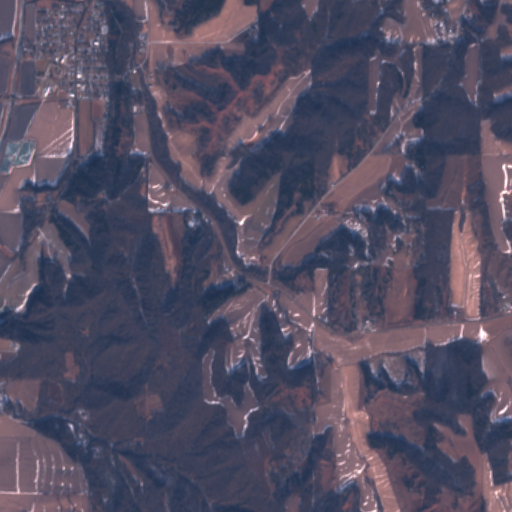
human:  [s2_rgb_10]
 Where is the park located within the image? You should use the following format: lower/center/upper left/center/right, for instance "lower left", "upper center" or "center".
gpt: The park is located in the upper left of the image.
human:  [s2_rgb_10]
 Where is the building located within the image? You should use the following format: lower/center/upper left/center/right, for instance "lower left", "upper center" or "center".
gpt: The building is located in the upper left of the image.
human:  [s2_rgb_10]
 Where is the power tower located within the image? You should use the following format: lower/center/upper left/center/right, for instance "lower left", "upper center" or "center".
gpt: There is no power tower in the image.